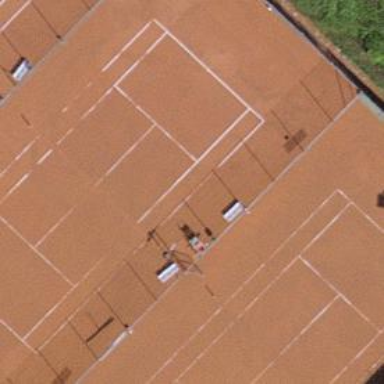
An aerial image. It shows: Tennis court on pitch.